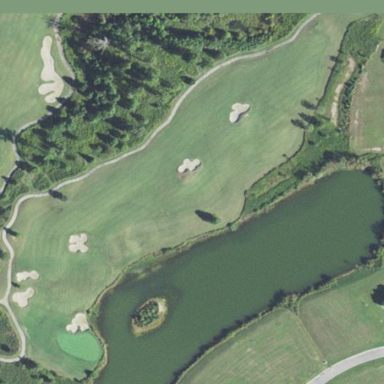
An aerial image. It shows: Rough area on grassy golf course.